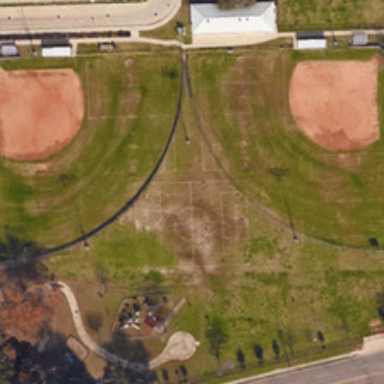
There are two baseballfields and other sports grounds between the parking lot and the road .